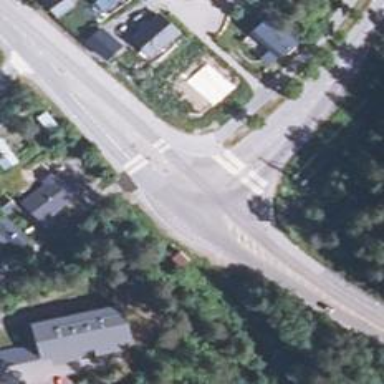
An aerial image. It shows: Cycleway road passing by traffic island.